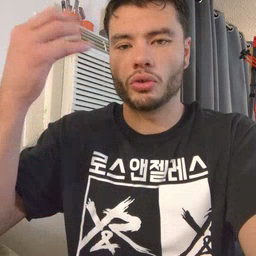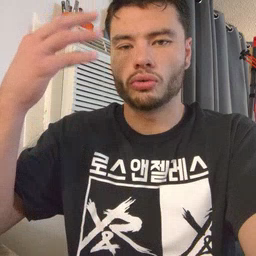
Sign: shower